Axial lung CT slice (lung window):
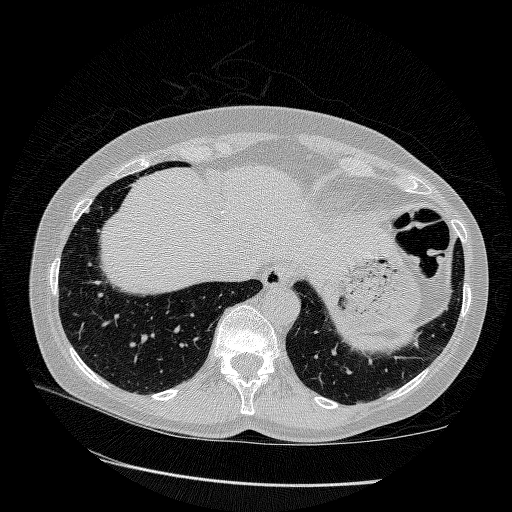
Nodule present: no